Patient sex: M
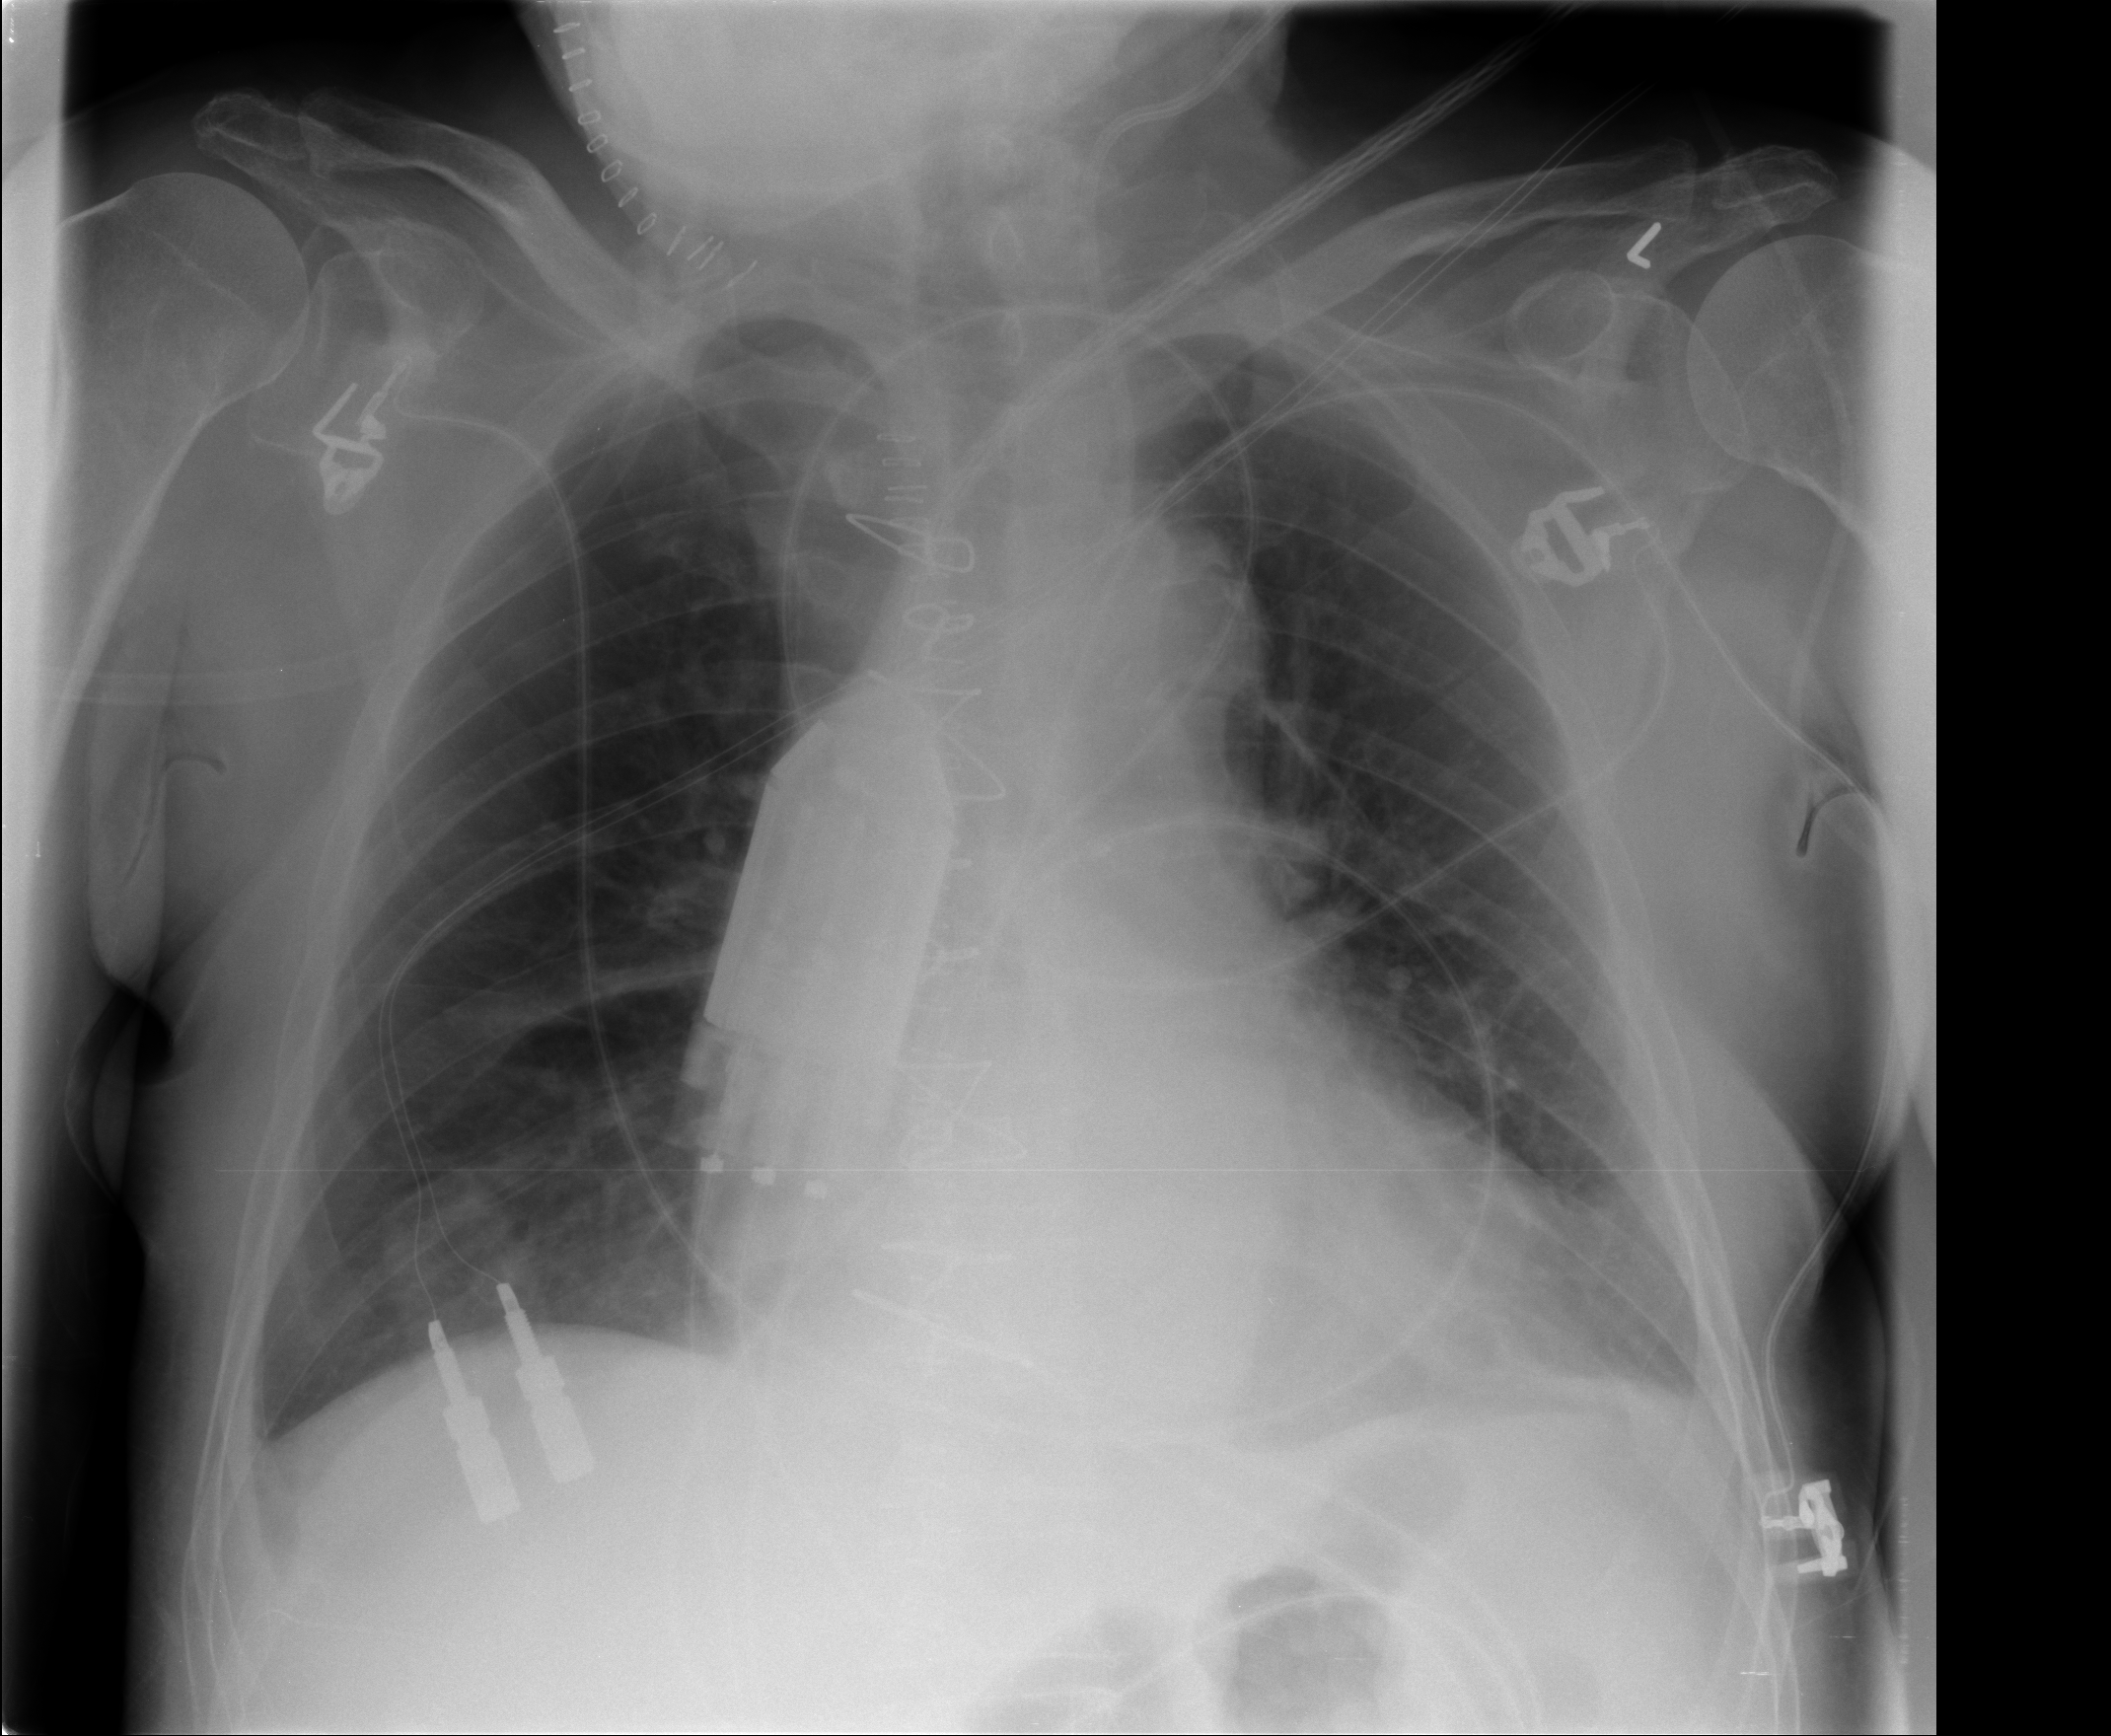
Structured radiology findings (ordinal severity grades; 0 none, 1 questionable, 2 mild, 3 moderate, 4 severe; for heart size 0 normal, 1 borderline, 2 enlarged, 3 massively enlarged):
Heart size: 2
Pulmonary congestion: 2
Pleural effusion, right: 0
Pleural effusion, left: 1
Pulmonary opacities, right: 0
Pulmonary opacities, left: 0
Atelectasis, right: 2
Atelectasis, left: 2